Interaction volume radius: 5 \u00c5
Interaction volume height: 15 \u00c5
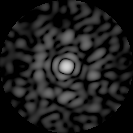
Disorder parameter: 0.8984